Interaction volume radius: 5 \u00c5
Interaction volume height: 15 \u00c5
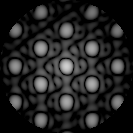
Disorder parameter: 0.07113